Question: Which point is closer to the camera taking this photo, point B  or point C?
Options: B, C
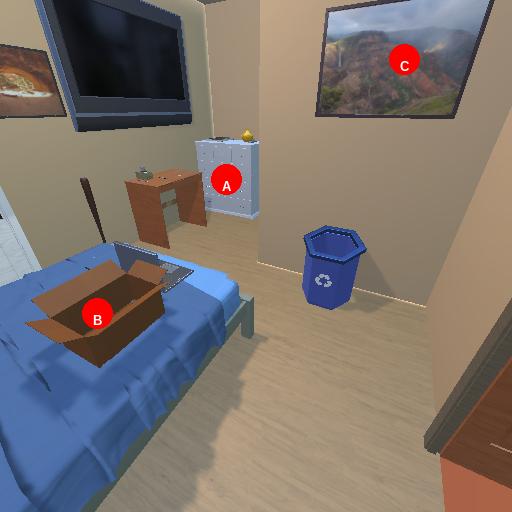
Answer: B